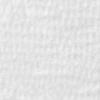
Label: no_change